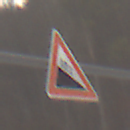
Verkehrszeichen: Gefaelle10
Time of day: Midday
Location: Outdoor (Nature)
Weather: Overcast
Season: Winter
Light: Natural